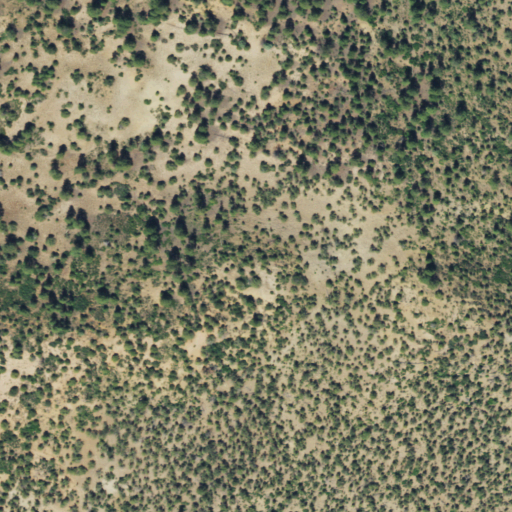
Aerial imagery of mountain in Colorado named Monte Camado containing shrub and evergreen forest